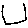
Label: square